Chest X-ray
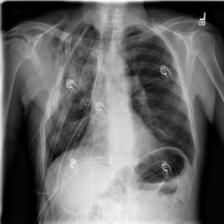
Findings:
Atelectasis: negative
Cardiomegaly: negative
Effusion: negative
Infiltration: negative
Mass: negative
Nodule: negative
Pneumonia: negative
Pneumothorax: negative
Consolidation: negative
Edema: negative
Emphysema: negative
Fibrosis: negative
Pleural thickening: negative
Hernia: negative